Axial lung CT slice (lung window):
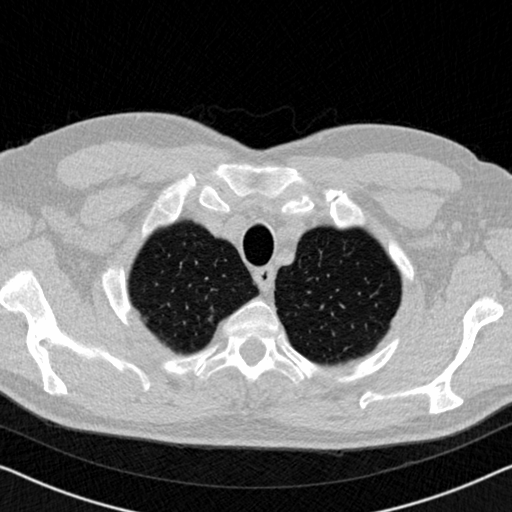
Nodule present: no